Brain MRI, t1w sequence, axial 2D slice.
Patient: age 37, sex F, weight 95 kg, height 1.95 m
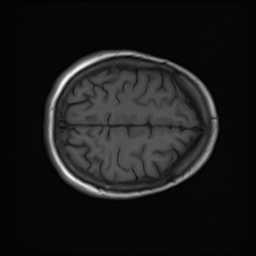